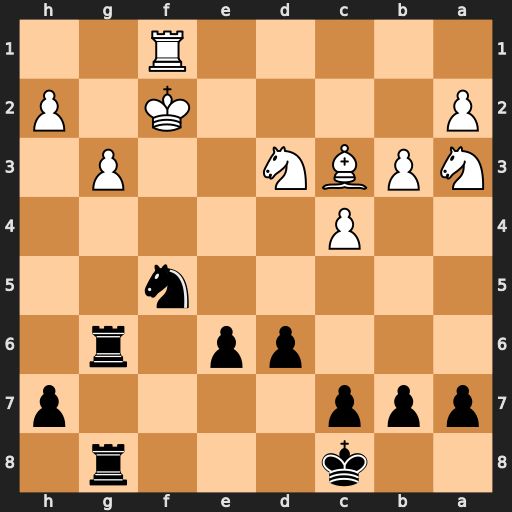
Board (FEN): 2k3r1/ppp4p/3pp1r1/5n2/2P5/NPBN2P1/P4K1P/5R2
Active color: b
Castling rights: -
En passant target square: -
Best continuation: Rh6 Be1 Rxh2+